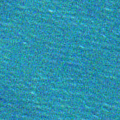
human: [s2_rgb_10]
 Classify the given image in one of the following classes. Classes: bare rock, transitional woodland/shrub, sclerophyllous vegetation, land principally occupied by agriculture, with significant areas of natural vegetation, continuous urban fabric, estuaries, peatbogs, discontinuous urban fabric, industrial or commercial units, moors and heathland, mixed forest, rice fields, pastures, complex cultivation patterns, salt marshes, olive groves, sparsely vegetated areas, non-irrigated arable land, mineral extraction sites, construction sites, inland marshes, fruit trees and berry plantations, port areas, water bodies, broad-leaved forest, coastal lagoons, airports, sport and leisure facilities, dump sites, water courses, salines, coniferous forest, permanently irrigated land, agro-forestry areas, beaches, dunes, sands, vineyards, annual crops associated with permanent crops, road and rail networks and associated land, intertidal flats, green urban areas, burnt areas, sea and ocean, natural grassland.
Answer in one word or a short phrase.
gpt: sea and ocean